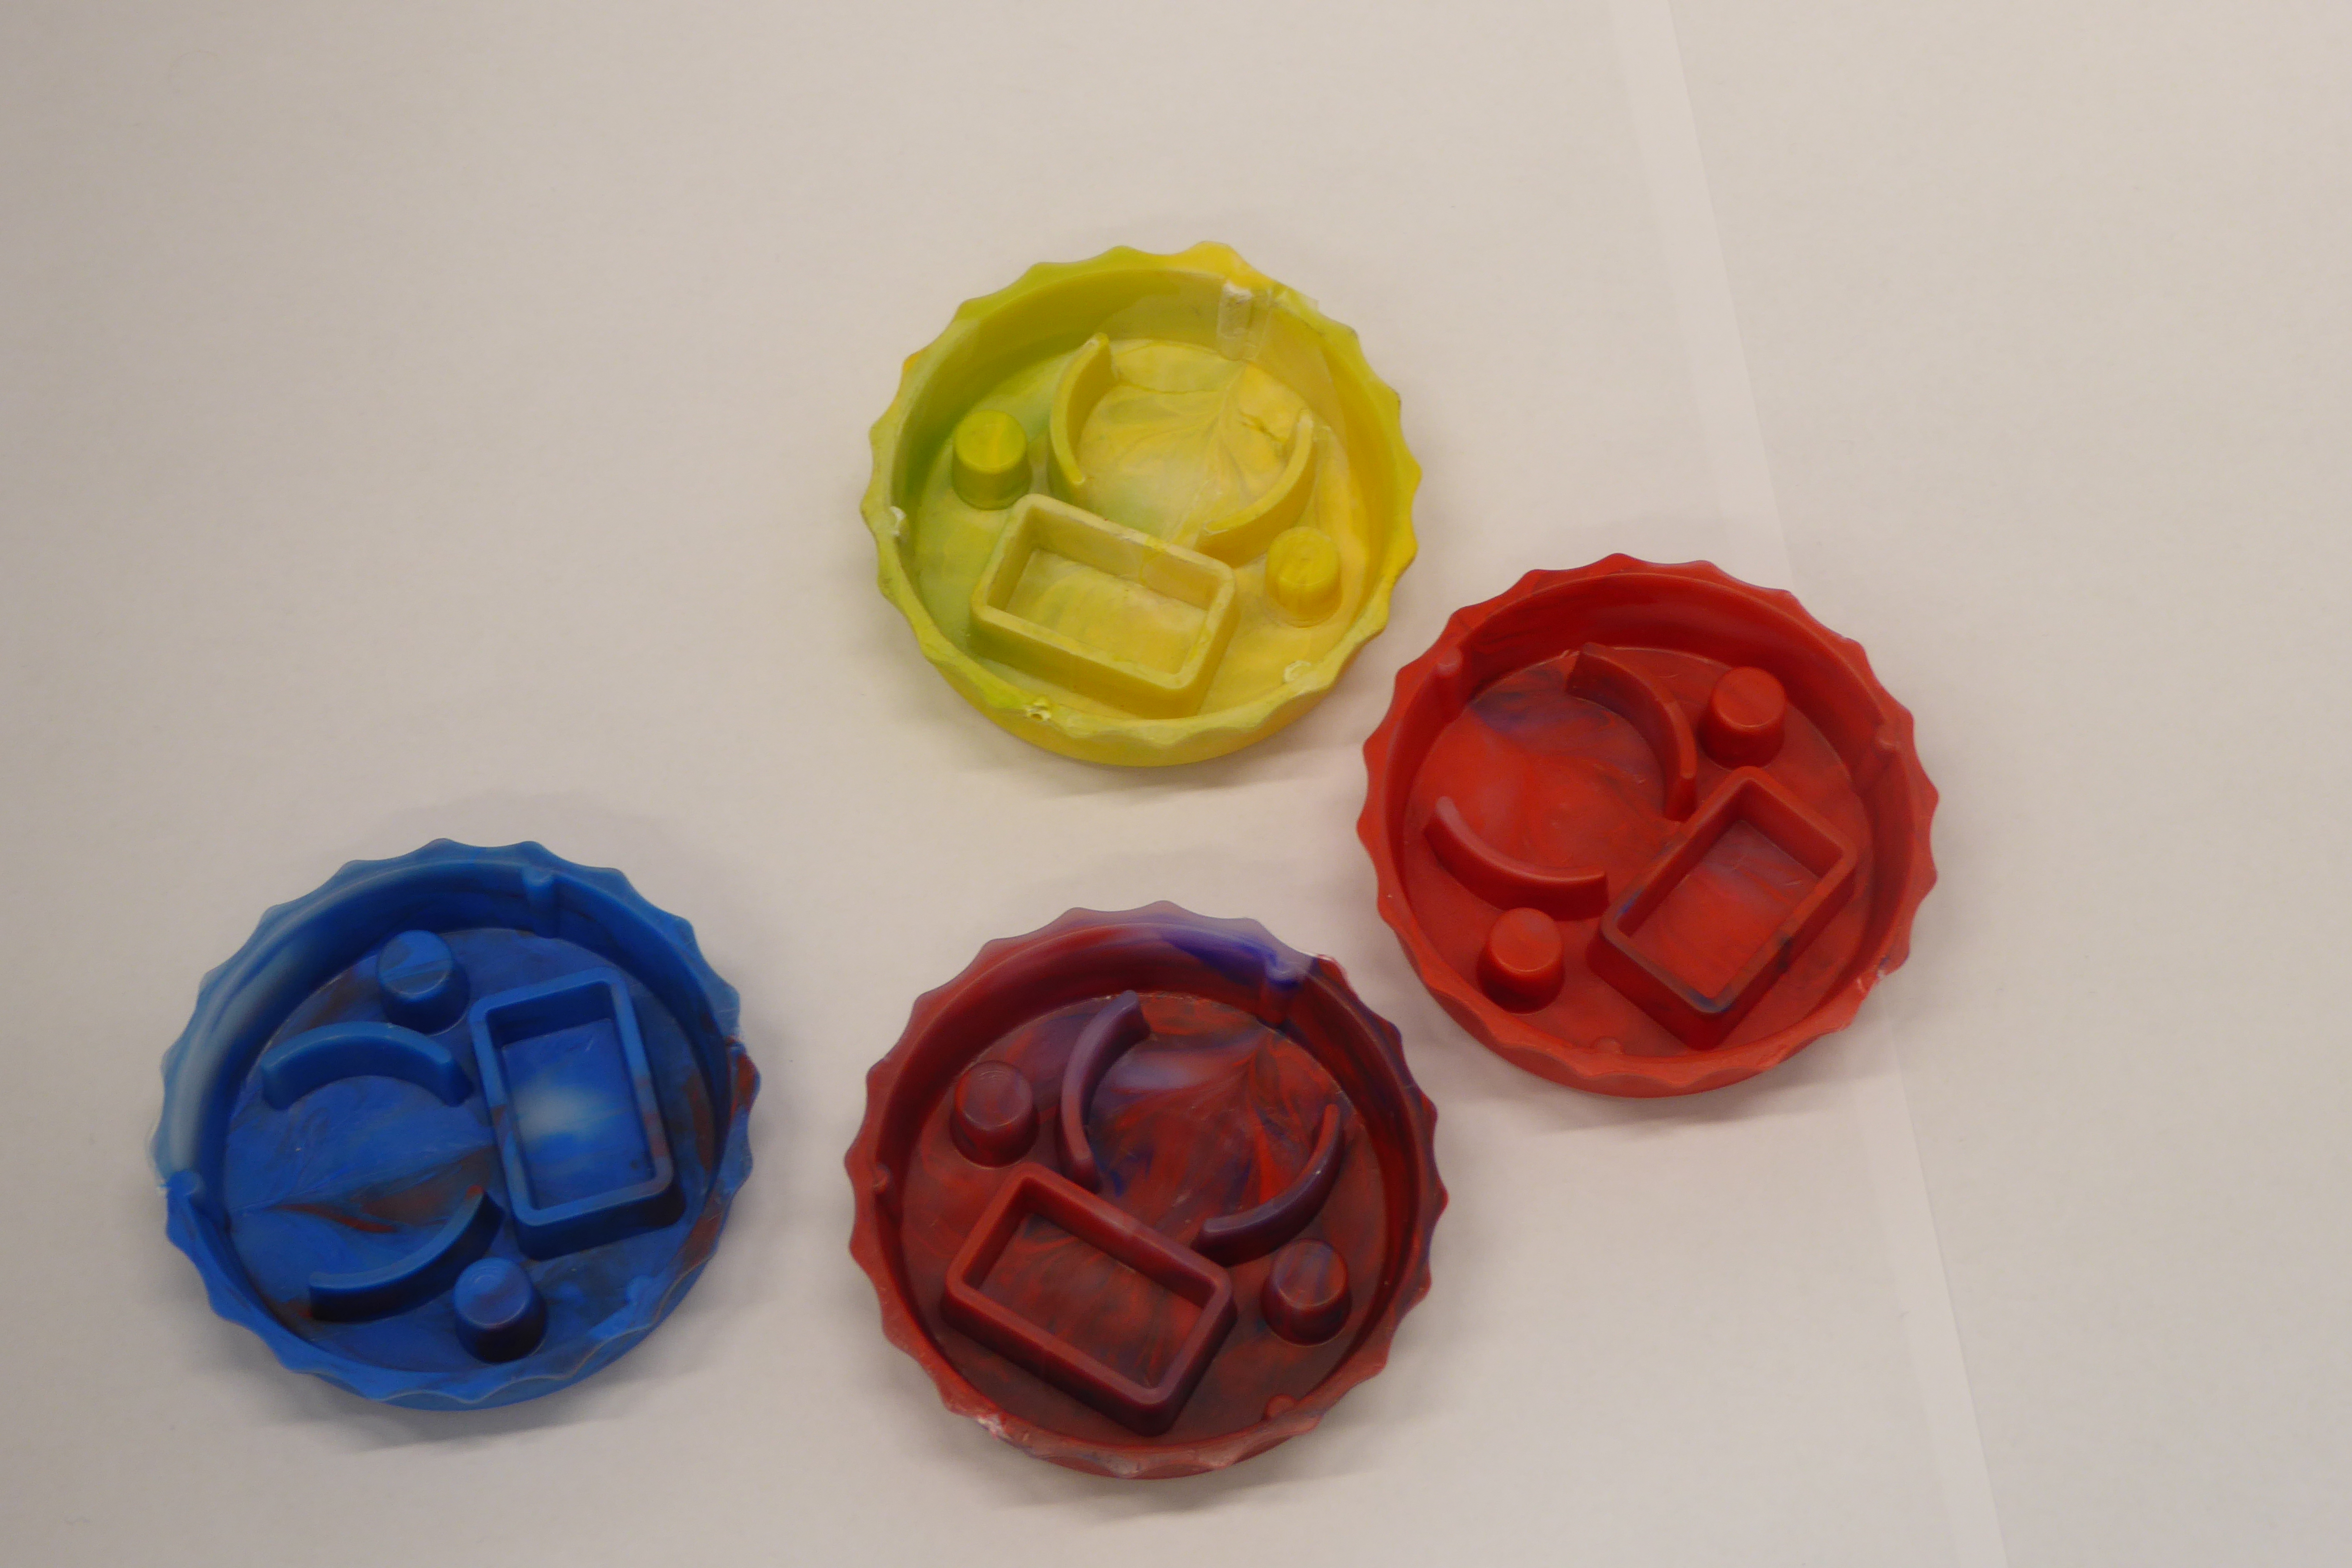
Label: Bottle Opener - Cover